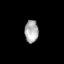
Tissue: skin
Cell type: Epithelial cells
Senescence score: 0.2502
Nuclear area (px): 305
Mean DAPI intensity: 169.636